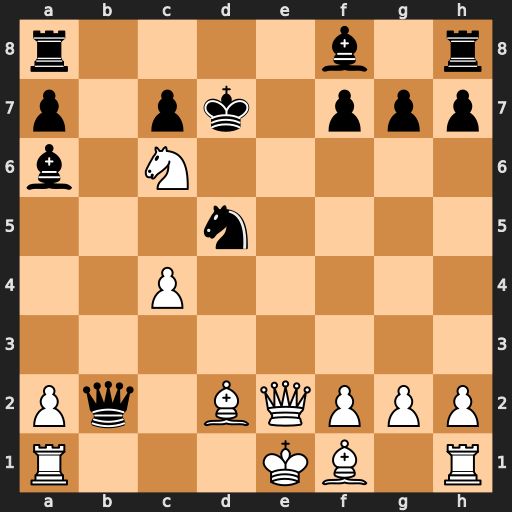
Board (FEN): r4b1r/p1pk1ppp/b1N5/3n4/2P5/8/Pq1BQPPP/R3KB1R
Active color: w
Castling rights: KQ
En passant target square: -
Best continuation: Rd1 Re8 Be3 Qxe2+ Bxe2